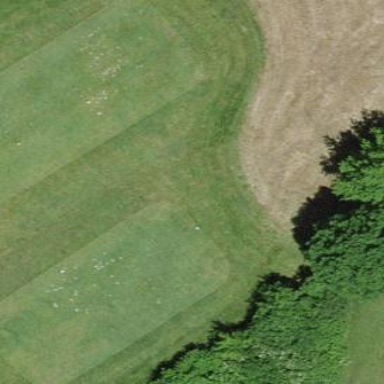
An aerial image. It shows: Golf tee on grassy land.